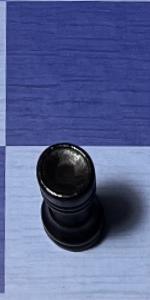
Label: Rook_Black